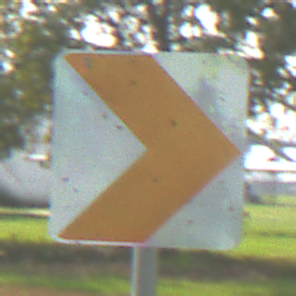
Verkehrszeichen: RichtungstafelnInKurvenKleinLinks
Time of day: MorningAfternoon
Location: Outdoor (Suburban)
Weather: PartlyCloudy
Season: NotSpecified
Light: Natural